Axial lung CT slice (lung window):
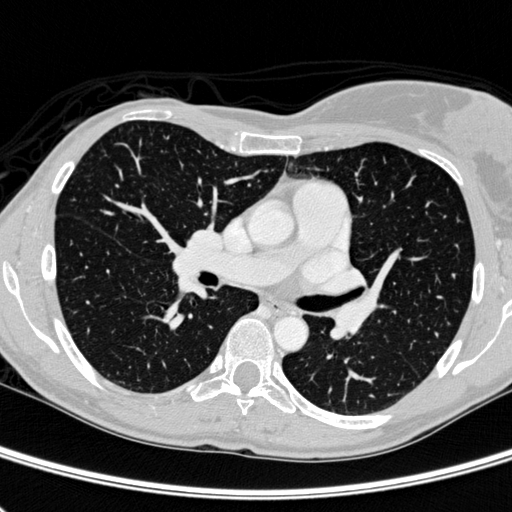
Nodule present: no